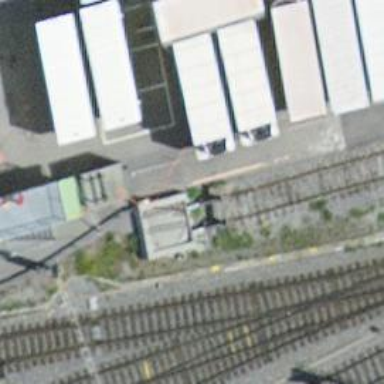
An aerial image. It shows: Railway buffer stop.